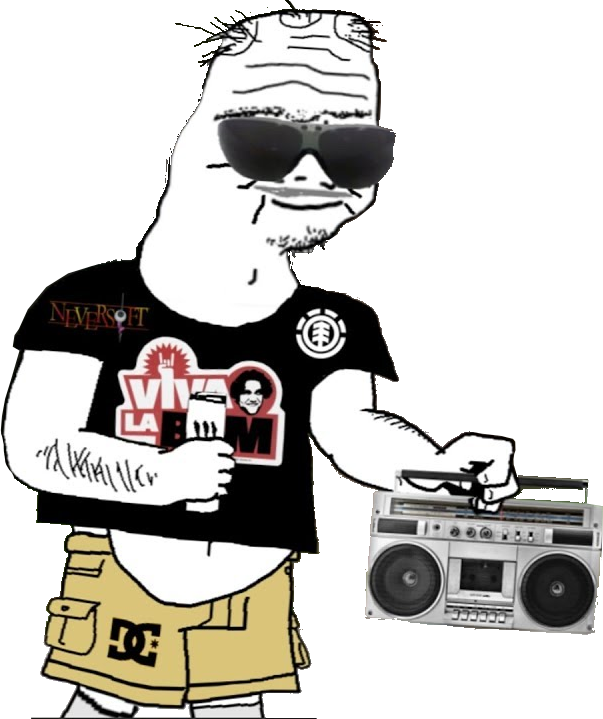
Label: 5_Boomer